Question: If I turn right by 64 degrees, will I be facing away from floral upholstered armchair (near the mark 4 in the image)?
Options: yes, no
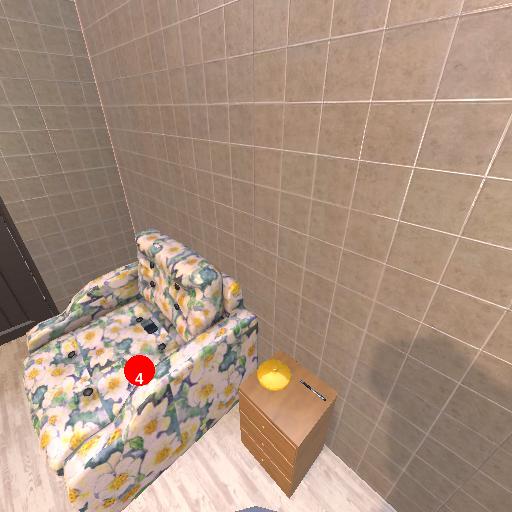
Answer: yes